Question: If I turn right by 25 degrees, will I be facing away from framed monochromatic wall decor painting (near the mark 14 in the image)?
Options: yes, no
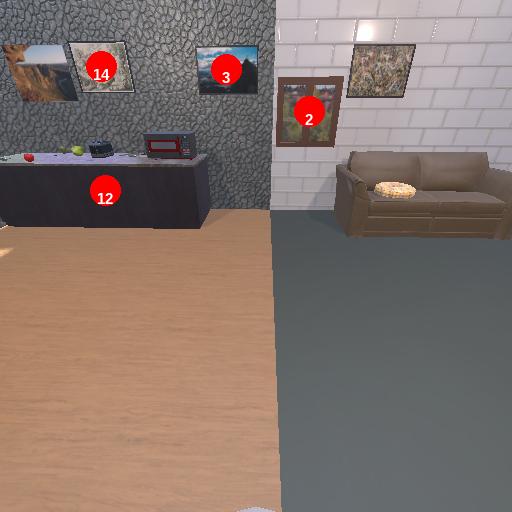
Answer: yes